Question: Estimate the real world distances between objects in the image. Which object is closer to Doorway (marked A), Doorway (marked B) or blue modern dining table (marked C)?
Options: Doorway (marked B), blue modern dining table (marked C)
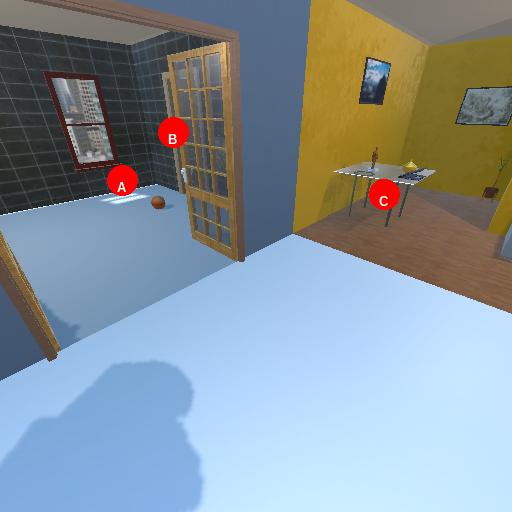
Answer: Doorway (marked B)